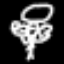
Label: angel